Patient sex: F
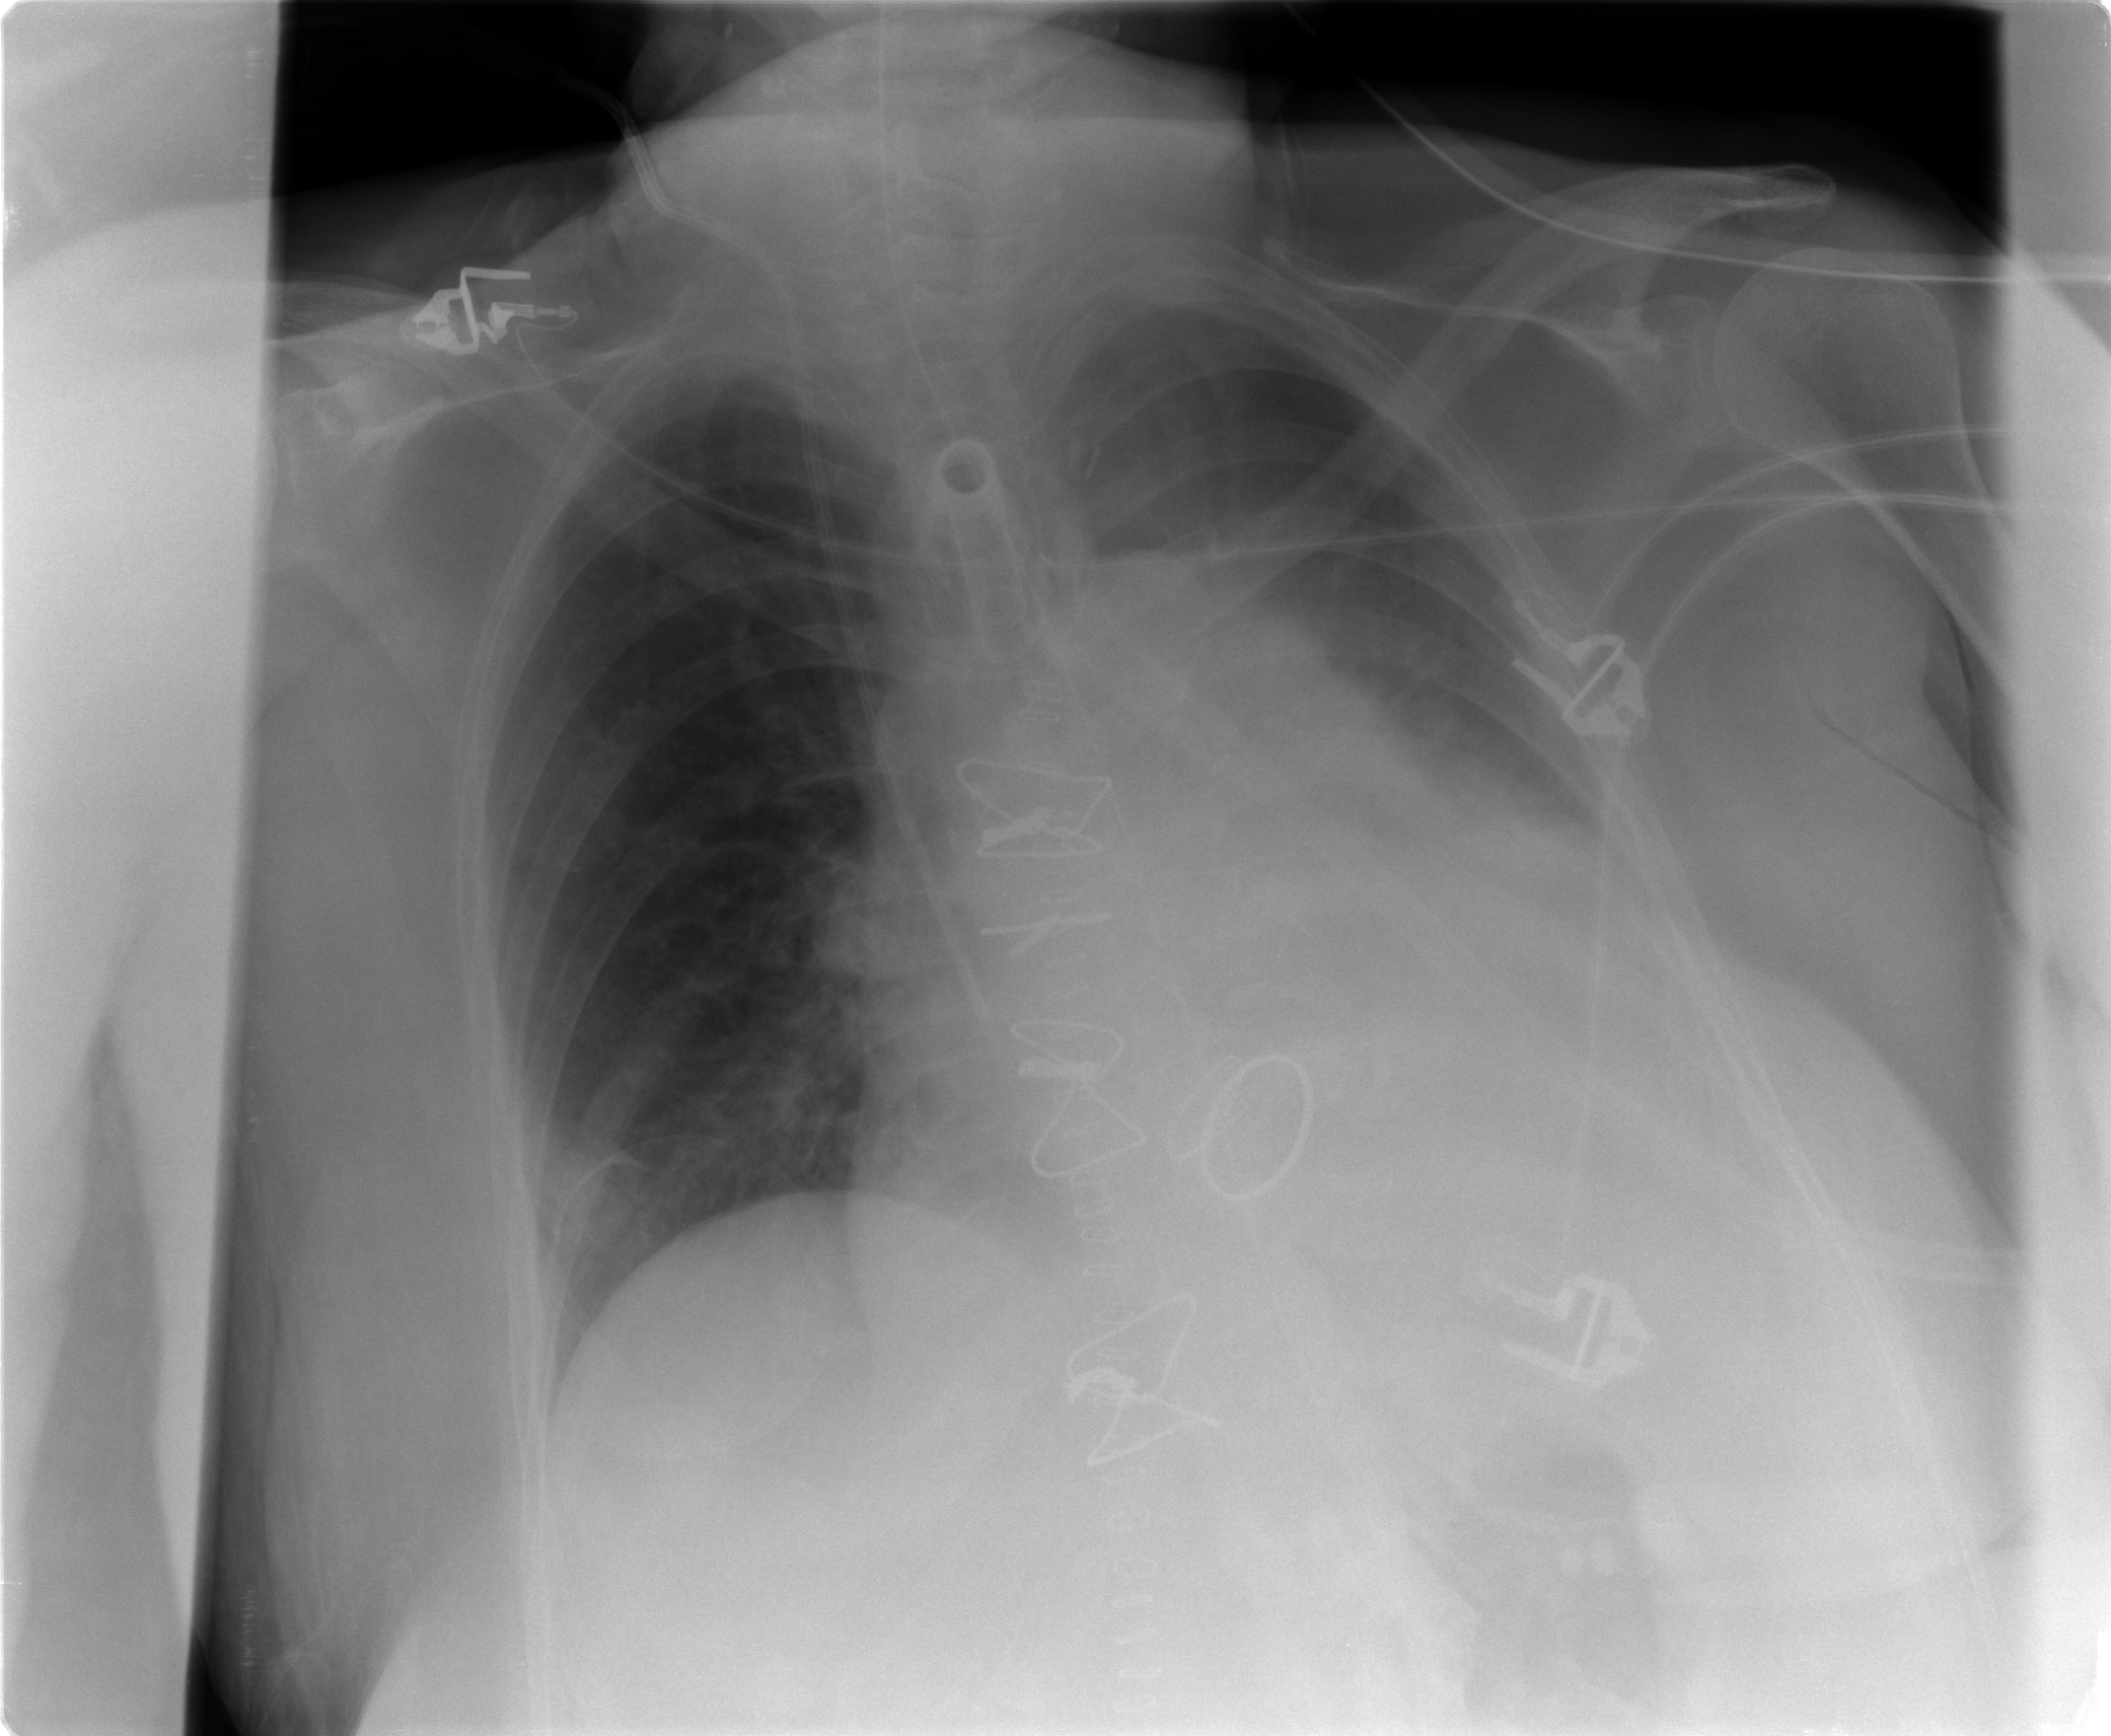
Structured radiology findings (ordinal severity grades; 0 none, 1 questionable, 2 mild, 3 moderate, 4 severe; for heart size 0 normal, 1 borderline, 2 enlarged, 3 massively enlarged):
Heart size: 2
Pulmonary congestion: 1
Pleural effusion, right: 0
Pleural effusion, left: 2
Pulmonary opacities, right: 0
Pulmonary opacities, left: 0
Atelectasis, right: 1
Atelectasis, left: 2